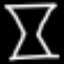
Label: hourglass